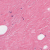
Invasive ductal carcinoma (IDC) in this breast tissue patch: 0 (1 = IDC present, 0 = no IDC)